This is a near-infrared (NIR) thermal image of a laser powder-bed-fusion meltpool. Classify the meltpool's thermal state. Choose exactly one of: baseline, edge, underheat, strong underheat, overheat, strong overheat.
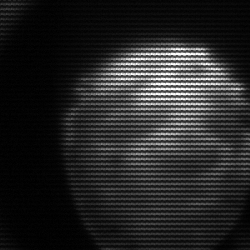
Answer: edge